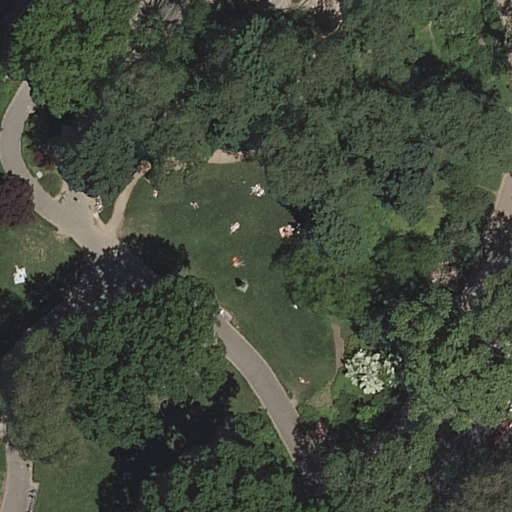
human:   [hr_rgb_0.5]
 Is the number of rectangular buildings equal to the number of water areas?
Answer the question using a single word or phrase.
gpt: no

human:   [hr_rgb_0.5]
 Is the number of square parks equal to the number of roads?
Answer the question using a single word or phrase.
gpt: no

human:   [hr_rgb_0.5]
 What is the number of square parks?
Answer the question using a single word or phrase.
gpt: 0

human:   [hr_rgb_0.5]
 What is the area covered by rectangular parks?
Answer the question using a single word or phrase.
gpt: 10625m2

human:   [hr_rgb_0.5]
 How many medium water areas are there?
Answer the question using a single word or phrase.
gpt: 1

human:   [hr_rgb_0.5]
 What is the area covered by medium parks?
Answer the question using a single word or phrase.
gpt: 0m2

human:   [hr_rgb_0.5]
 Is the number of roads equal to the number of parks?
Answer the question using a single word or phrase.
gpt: no

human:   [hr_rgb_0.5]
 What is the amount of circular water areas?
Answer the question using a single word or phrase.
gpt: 0

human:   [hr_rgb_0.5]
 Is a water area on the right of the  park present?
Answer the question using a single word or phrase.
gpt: yes

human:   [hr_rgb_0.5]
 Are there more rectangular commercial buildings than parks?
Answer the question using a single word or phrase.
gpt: no

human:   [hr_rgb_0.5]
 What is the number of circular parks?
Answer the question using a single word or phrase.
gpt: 0

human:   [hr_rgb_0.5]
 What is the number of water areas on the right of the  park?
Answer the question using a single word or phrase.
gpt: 1

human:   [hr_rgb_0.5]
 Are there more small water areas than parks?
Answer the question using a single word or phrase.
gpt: no

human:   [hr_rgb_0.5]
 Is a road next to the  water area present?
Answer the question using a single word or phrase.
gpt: yes

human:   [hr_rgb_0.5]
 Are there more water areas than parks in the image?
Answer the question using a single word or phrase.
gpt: no

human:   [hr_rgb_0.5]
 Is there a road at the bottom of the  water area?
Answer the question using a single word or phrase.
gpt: yes

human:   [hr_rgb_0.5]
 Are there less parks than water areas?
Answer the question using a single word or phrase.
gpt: no

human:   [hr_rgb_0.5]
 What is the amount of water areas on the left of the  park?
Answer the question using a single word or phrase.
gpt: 0

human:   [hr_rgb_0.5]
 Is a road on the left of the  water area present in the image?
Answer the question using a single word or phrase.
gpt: no

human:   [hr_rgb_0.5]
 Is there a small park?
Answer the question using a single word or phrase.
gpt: no

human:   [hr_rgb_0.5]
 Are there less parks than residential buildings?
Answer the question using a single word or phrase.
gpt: no

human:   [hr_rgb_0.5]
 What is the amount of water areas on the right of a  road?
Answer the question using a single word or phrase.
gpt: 0

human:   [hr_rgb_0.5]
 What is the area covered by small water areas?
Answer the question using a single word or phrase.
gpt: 0m2

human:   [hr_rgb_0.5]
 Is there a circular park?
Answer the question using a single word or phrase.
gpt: no

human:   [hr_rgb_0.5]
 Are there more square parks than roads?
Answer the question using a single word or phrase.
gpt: no

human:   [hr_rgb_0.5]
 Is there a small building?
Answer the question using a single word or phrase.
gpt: no

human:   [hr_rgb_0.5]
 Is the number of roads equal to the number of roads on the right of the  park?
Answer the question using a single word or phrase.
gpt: yes

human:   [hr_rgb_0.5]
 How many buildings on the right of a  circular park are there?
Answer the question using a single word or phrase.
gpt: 0

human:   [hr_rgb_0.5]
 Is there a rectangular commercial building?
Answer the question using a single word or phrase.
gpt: no

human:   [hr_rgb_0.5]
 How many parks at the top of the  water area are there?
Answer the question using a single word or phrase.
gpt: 1

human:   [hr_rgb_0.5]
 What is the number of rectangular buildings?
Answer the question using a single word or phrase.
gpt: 0

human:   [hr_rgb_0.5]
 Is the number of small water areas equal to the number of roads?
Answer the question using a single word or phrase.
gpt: no

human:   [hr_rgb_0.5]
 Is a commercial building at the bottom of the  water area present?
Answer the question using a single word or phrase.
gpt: no

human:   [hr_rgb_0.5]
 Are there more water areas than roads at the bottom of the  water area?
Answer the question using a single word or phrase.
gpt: no

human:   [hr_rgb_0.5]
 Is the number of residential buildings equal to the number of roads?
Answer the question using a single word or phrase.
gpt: no

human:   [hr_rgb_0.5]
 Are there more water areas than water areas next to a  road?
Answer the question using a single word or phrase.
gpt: no